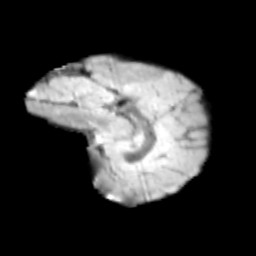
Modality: T2w
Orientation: sagittal
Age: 9
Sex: male
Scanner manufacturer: siemens
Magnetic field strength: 3 T
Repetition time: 3.8 s
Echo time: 0.07 s